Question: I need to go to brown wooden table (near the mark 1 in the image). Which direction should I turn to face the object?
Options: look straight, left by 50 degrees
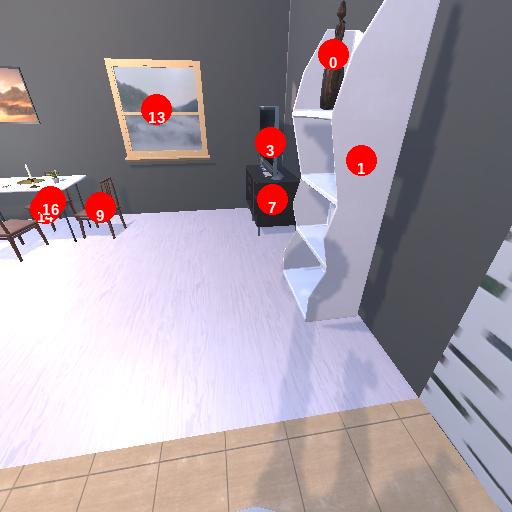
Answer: look straight